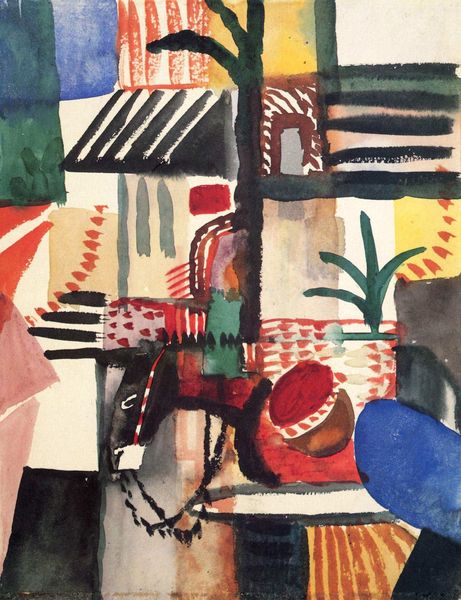
Titel: Mann mit Esel
Künstler: August Macke
Standort: Bern
Institution: Kunstmuseum
Schlagwörter: baum, blau, himmel, kopf, mann, weiß, aquarell, gelb, grün, kubistisch, ocker, stadt, braun, bunt, fenster, grau, licht, orange, rücken, schwarz, straße, tür, zeichnung, dach, gebäude, gras, haus, rot, beige, expressionismus, haube, malerei, muster, ornament, teppich, kappe, mütze, mensch, felder, häuser, sonne, auge, decke, pflanze, pflanzen, ohren, rosa, esel, pferd, krug, mähne, sattel, zaumzeug, zügel, farbig, fassade, acker, körbe, last, abstrakt, farben, fläche, flächen, modern, dunkelgrün, farbe, formen, linien, markt, treppe, detail, streifen, korb, balken, palme, stufen, junge, striche, tor, oase, punkte, eingang, bücken, orient, linie, schraffur, macke, grasbüschel, heiter, trommel, trense, ecken, quadrate, mensche, schnauze, struktur, kaktus, jerusalem, träger, klee, tunis, satteldecke, markise, paul klee, pflante, mexiko, august macke, knallig, prärie, fez, rün, nordafrika, tunesien, bung, tir, tunisreise, boren, ägypen, gruü+n